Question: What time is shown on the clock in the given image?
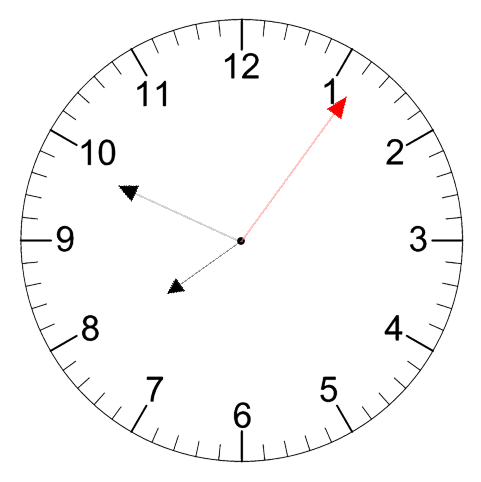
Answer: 07:49:06